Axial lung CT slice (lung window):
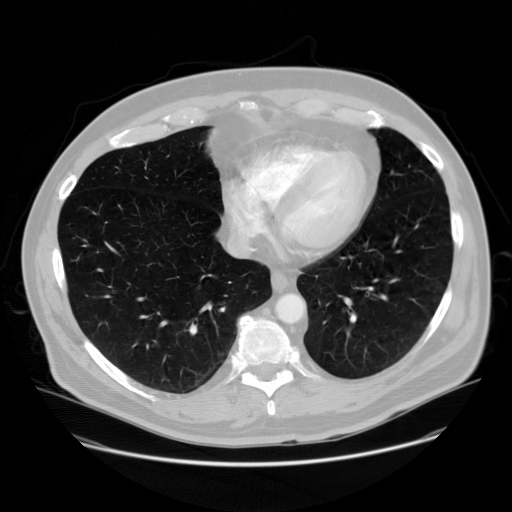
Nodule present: no